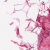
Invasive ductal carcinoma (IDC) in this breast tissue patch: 0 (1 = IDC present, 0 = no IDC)